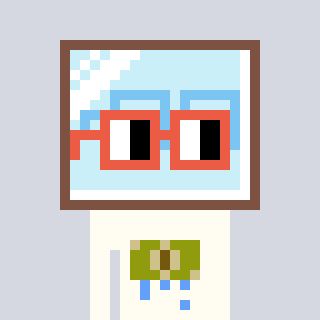
a pixel art character with square orange glasses, a mirror-shaped head and a grayscale-colored body on a cool background